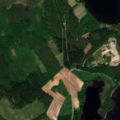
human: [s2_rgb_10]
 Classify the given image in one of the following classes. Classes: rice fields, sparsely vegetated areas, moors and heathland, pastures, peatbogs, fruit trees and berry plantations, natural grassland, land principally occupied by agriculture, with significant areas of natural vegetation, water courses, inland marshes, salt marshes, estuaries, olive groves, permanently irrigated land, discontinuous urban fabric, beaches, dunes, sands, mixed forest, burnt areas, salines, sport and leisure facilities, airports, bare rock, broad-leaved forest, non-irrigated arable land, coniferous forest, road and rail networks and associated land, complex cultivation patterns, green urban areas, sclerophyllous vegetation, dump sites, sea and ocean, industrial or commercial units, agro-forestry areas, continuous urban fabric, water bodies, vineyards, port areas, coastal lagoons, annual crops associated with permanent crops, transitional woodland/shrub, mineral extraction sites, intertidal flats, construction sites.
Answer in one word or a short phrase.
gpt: broad-leaved forest, coniferous forest, mixed forest, transitional woodland/shrub, water bodies